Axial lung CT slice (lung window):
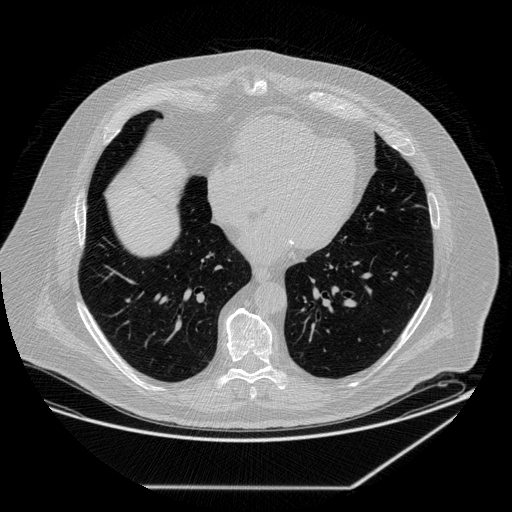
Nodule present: no